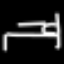
Label: bed